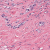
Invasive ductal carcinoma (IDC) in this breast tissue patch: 1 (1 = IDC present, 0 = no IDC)